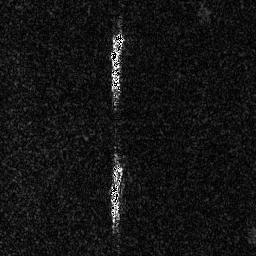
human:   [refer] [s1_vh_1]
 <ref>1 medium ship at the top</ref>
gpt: <box>[[42, 11, 48, 26, 0]]</box>